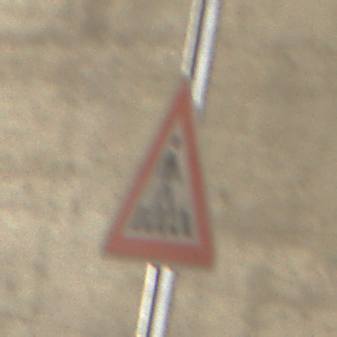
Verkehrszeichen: FussgaengerueberwegLinks
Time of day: Midday
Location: Roofed (Tunnel)
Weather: NotSpecified
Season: NotSpecified
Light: Natural